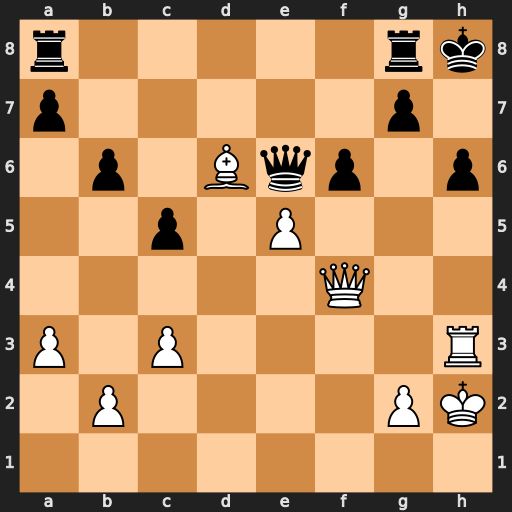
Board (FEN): r5rk/p5p1/1p1Bqp1p/2p1P3/5Q2/P1P4R/1P4PK/8
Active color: w
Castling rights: -
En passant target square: -
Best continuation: Rxh6+ gxh6 Qxh6#